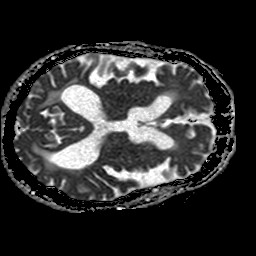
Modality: ADC
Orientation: axial
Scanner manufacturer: philips
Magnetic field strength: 1.5 T
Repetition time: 3.648 s
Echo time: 0.09255 s